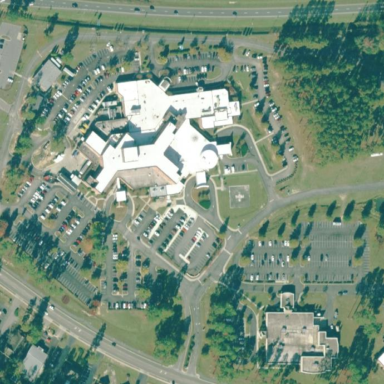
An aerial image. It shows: Hospital providing healthcare services.